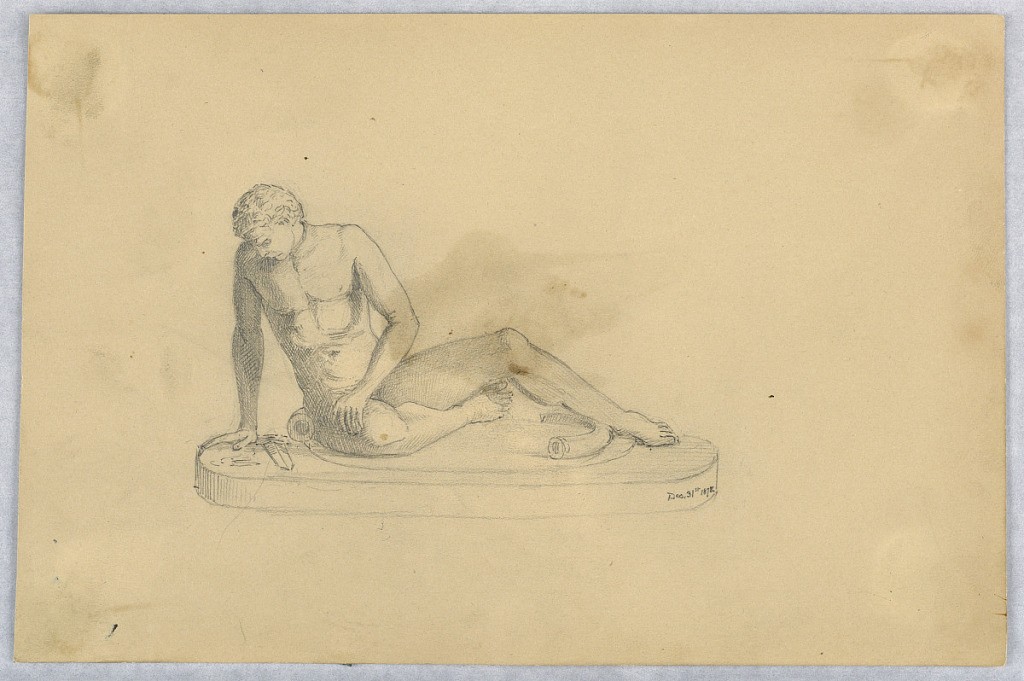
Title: Study of a Statue, or Cast
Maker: Arnold William Brunner, American, 1857–1925
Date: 1878
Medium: Graphite on light brown paper
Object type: Drawing
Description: Sculpture, nude man reclining to left, over a sword—possibly a study of The Dying Gual.